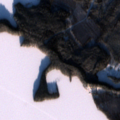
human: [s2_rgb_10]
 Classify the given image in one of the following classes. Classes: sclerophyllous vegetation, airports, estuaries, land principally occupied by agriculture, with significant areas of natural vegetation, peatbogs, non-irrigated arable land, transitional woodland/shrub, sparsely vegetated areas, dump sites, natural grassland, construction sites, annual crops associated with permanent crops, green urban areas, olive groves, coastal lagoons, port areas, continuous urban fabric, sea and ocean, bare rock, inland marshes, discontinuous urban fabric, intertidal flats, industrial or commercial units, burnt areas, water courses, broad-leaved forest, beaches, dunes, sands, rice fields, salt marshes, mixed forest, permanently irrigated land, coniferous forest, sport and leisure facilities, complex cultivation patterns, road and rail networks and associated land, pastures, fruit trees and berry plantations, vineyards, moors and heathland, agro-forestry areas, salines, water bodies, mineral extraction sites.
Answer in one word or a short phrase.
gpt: broad-leaved forest, coniferous forest, mixed forest, water bodies